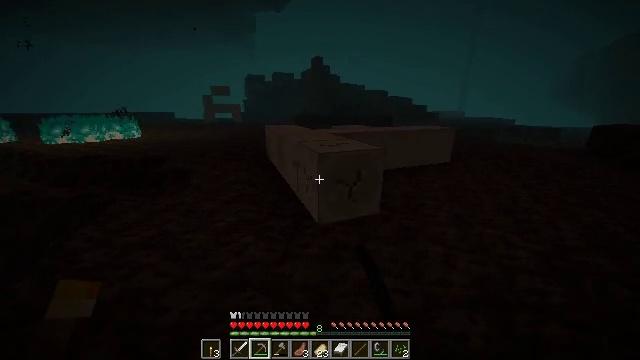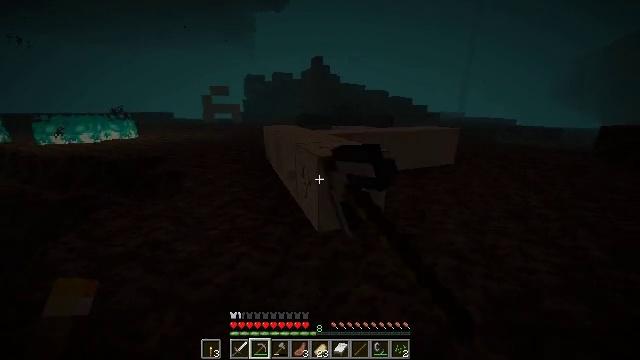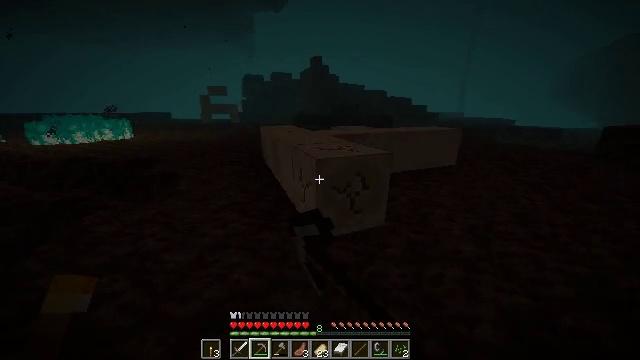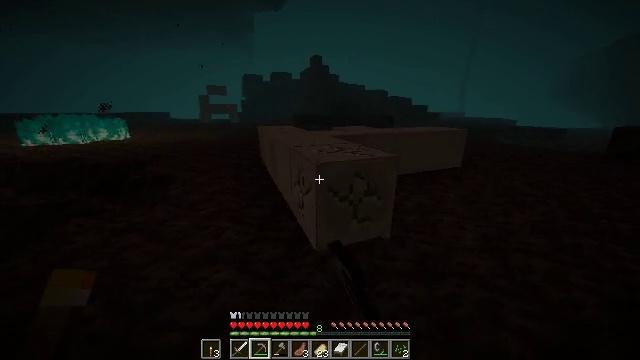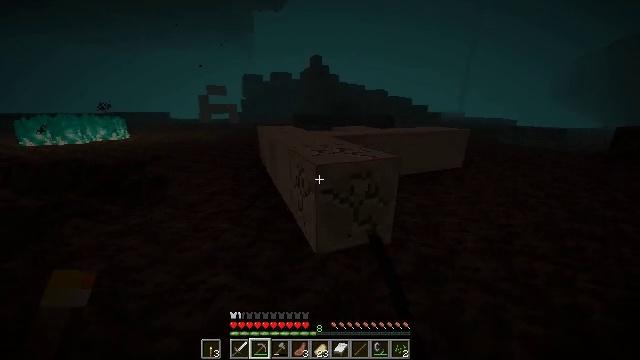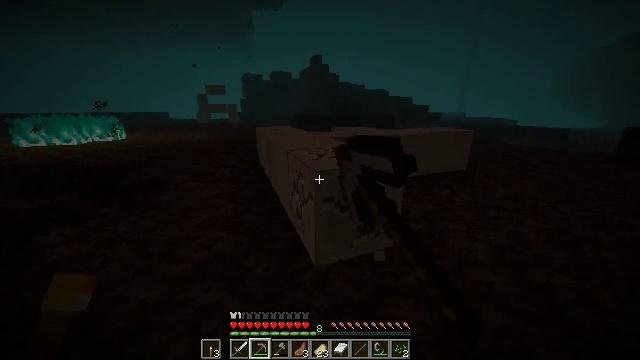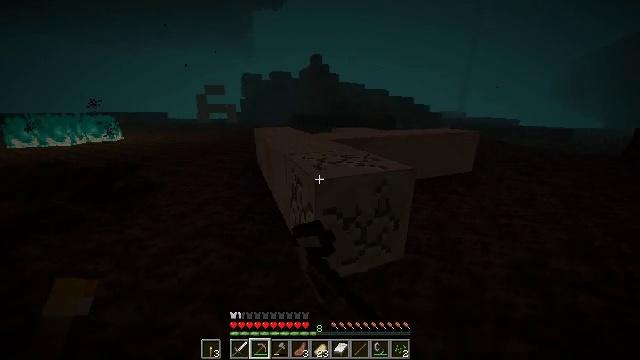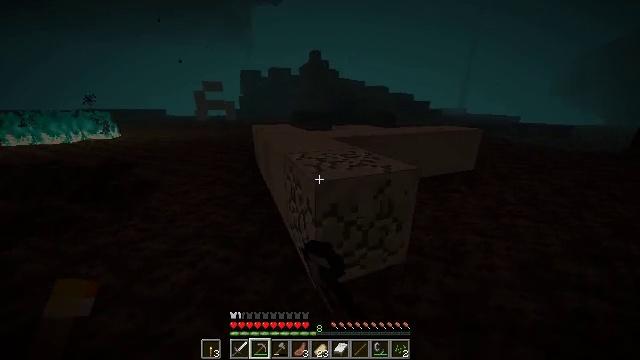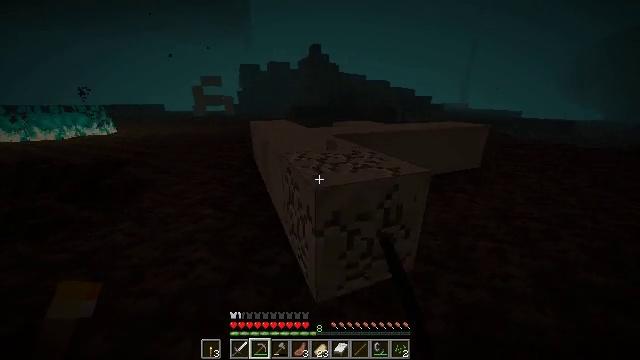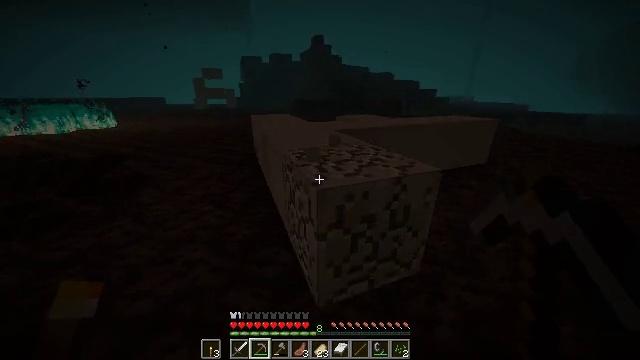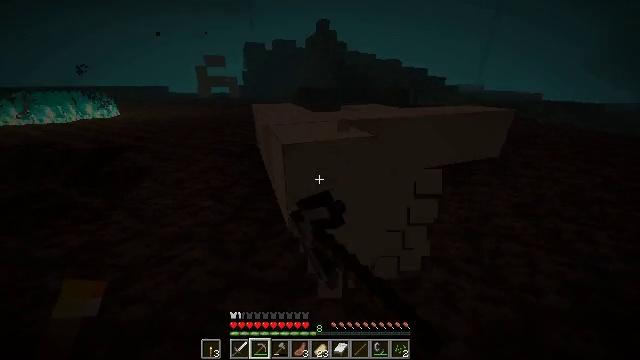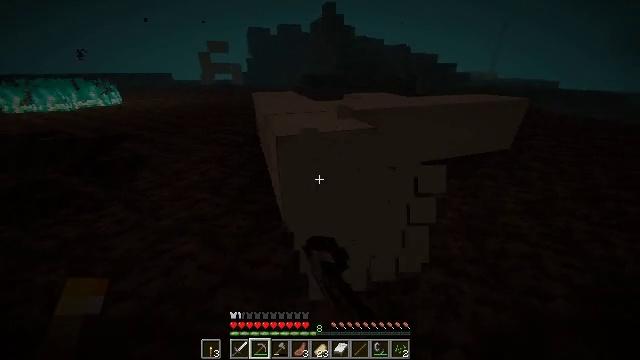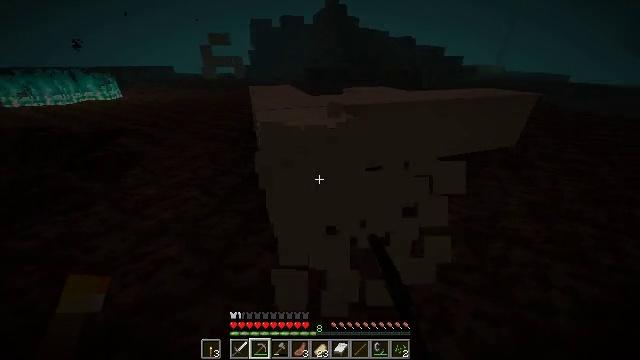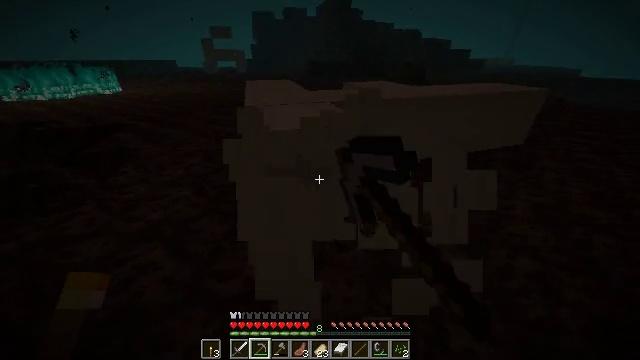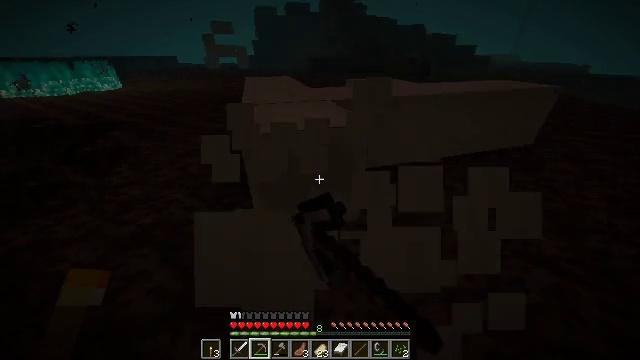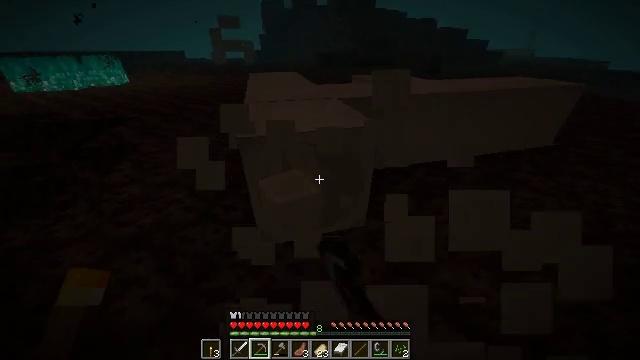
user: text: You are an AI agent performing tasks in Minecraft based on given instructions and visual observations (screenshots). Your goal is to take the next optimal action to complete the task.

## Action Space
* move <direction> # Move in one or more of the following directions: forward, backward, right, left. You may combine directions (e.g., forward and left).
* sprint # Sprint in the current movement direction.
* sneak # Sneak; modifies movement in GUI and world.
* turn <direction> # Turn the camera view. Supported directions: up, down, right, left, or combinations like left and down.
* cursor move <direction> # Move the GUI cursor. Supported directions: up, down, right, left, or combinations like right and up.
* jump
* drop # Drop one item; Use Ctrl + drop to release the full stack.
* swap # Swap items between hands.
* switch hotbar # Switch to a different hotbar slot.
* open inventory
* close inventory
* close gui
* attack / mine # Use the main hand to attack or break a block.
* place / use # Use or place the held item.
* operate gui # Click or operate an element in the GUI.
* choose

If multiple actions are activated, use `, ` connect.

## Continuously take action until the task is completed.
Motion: motion action
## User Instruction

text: Collect bone block by breaking it.
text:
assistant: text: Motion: move forward, sprint, attack / mine
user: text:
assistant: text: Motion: move forward, sprint, attack / mine
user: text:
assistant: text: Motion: move forward, sprint, attack / mine
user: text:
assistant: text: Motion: move forward, sprint, attack / mine
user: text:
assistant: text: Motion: move forward, sprint, attack / mine
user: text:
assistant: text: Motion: move forward, sprint, attack / mine
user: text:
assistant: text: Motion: move forward, sprint, attack / mine
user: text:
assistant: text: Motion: move forward, sprint, turn down, attack / mine
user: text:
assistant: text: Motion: move forward, sprint, turn down, attack / mine
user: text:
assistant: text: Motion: move forward and move right, sprint, turn left and down, attack / mine
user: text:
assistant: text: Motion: move forward and move right, sprint, turn left and down, attack / mine
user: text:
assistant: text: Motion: move forward and move right, sprint, turn down, attack / mine
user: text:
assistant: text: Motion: move forward, sprint, turn down, attack / mine
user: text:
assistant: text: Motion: move forward, sprint, attack / mine
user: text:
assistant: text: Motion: sprint, turn left and down, attack / mine
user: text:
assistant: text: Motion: turn left and down, attack / mine
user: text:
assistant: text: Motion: turn left, attack / mine
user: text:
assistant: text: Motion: turn left, attack / mine
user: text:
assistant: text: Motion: attack / mine
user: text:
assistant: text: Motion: attack / mine
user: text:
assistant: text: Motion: attack / mine
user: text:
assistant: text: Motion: attack / mine
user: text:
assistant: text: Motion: attack / mine
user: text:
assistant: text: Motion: move forward, attack / mine
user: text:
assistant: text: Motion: move forward, attack / mine
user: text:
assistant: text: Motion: move forward, attack / mine
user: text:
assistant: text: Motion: move forward, turn down, attack / mine
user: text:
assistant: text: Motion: move forward, attack / mine
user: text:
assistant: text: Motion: move forward, attack / mine
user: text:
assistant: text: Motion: move forward, attack / mine